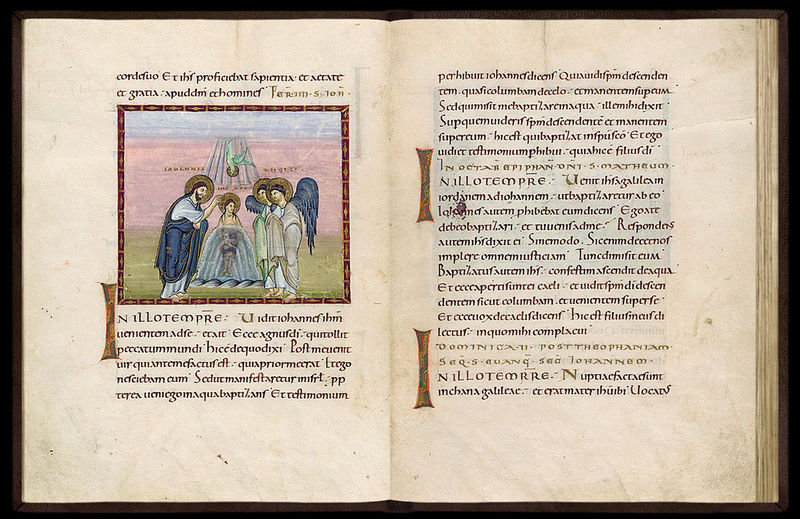
Titel: Egbert- Codex (Codex Egberti)
Institution: Trier, Stadtbibliothek/Stadtarchiv
Schlagwörter: blau, flügel, wasser, zeichnung, wiese, bibel, johannes, taube, bild, rosa, engel, schrift, blue, men, religious, robes, black, gold, green, old, robe, woman, yellow, picture, pink, print, brown, buch, illustration, text, buchseite, heiligenschein, christus, jesus, angel, angels, greek, hell, man, field, water, child, drawing, paper, heilig, taufe, frame, gilt, color, story, fairy, photo, wings, letters, love, outside, latein, ink, inscription, art, italienisch, jordan, medieval, religion, cloth, dove, book, christ, outdoors, baby, colour, manuskript, maria, altar, christianity, saints, tan, bible, blessing, page, pray, description, latin, words, image, manuscript, middle age, halo, grossbuchstaben, holy, latien, pages, halos, something, capitals, haloes, transparent, bless, illuminated, prey, codex, flpgel, blue wings, boor, aureol